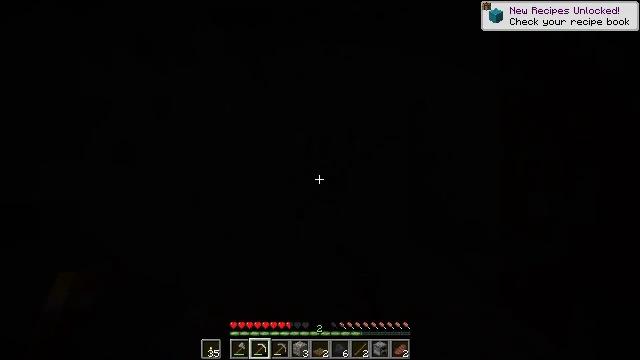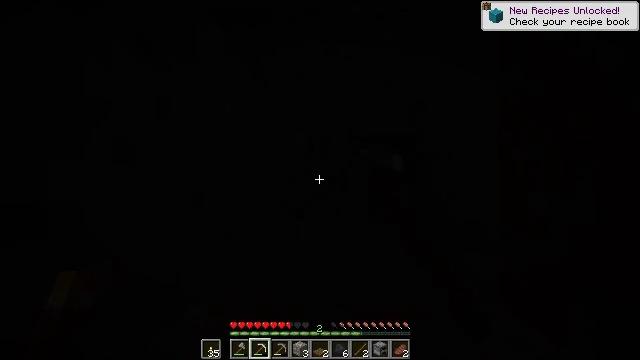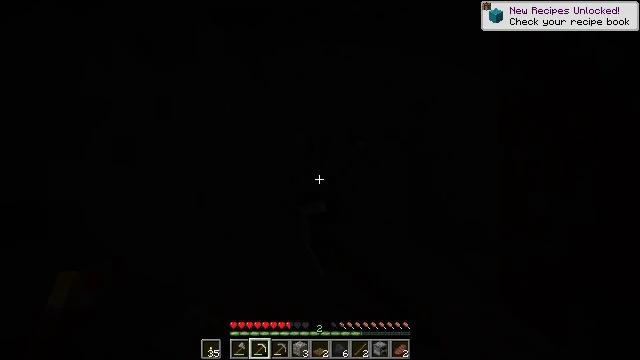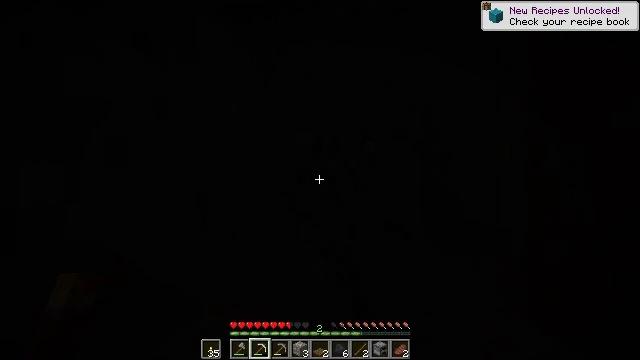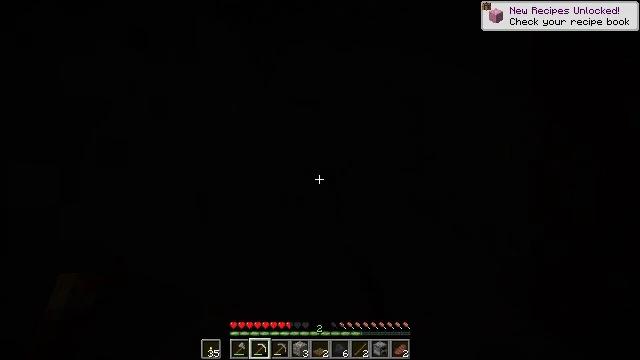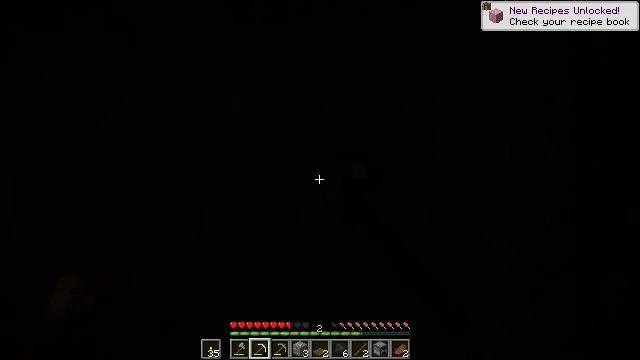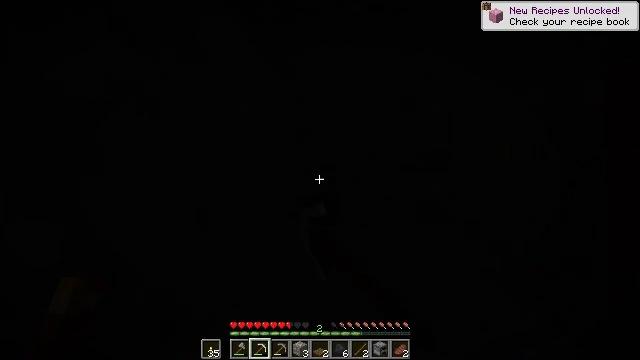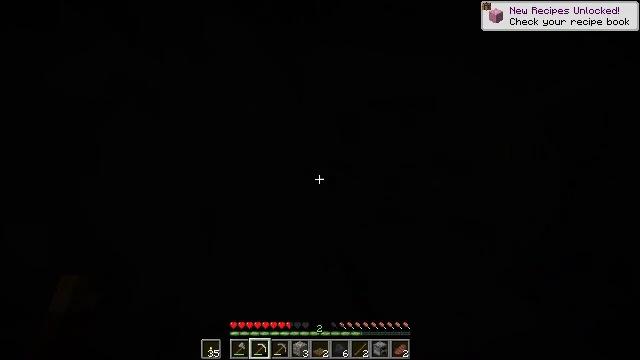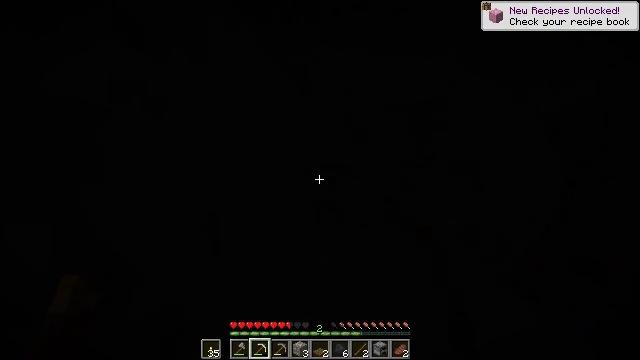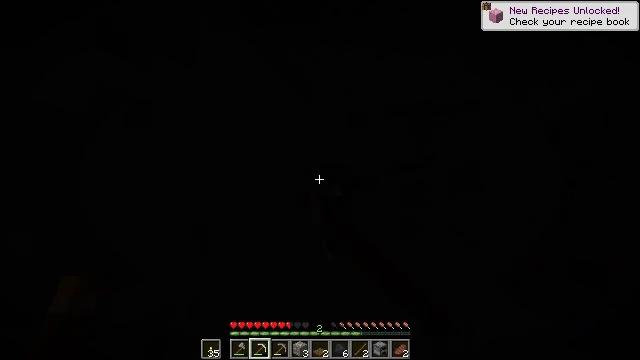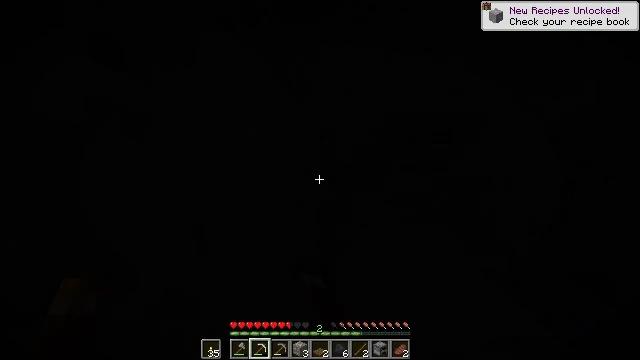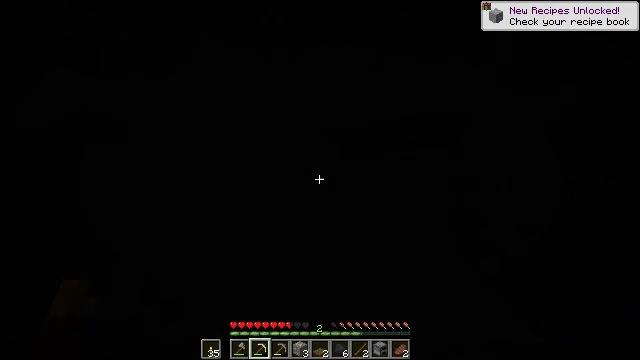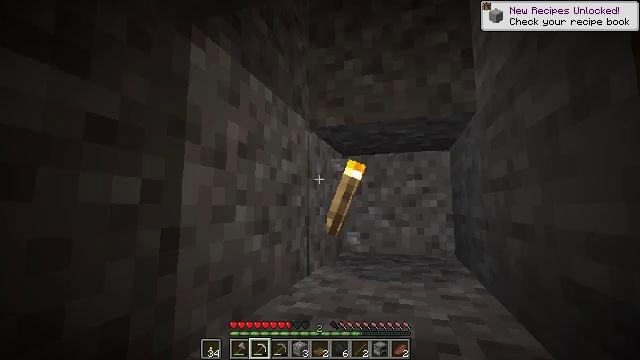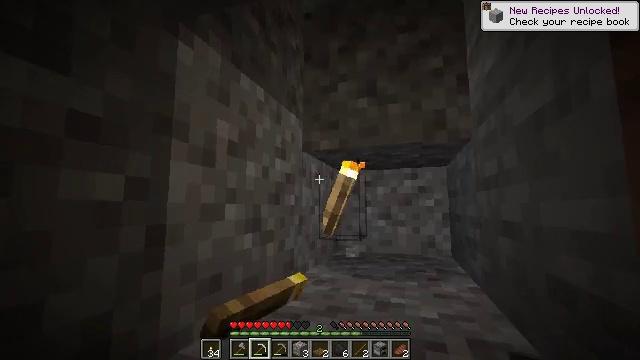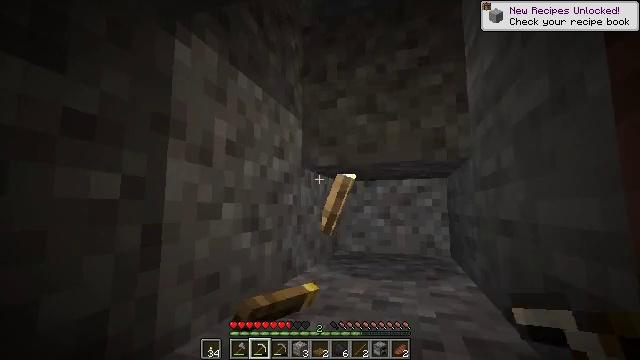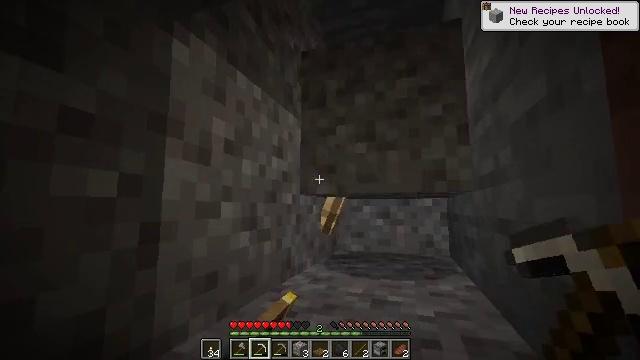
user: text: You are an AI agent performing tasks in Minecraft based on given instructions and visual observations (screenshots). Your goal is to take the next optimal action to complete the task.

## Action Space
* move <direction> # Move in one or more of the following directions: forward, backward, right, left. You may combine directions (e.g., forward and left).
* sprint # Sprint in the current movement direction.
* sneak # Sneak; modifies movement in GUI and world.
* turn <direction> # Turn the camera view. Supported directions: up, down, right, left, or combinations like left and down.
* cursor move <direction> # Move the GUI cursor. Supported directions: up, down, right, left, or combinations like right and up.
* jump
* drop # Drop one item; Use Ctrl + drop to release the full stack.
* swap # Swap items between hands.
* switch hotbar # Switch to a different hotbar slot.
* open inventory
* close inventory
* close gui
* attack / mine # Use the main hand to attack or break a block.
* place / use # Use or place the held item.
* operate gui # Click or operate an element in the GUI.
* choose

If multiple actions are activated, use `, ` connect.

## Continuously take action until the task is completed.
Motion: motion action
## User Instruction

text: Dig through gravel to clear a path.
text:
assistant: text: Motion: attack / mine
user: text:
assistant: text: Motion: move forward, attack / mine
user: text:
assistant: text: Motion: move forward, turn left, attack / mine
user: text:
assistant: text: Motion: move forward, attack / mine
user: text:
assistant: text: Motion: move forward, turn left, attack / mine
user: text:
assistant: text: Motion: turn left, attack / mine
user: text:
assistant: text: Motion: turn left and up, attack / mine
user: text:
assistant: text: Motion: move right, turn left and up, attack / mine
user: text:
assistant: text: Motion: move right, turn left
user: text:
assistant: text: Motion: move right, turn left and up
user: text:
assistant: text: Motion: move right
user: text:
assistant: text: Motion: use / place
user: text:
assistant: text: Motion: use / place
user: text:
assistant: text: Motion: use / place
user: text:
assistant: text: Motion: no_op
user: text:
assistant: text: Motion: turn right
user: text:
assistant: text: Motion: turn right
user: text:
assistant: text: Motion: no_op
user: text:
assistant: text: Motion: no_op
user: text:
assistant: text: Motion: no_op
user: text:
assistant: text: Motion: no_op
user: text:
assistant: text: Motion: no_op
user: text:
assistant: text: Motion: no_op
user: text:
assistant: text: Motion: turn right
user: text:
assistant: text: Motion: turn right and down, attack / mine
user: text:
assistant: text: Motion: turn down, attack / mine
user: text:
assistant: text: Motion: move forward, attack / mine
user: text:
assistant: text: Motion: move forward, attack / mine
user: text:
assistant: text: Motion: move forward, attack / mine
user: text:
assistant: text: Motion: move forward, attack / mine